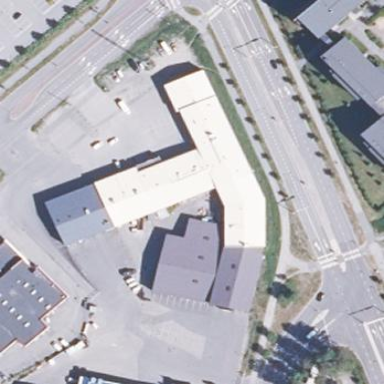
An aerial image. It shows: Industrial building.